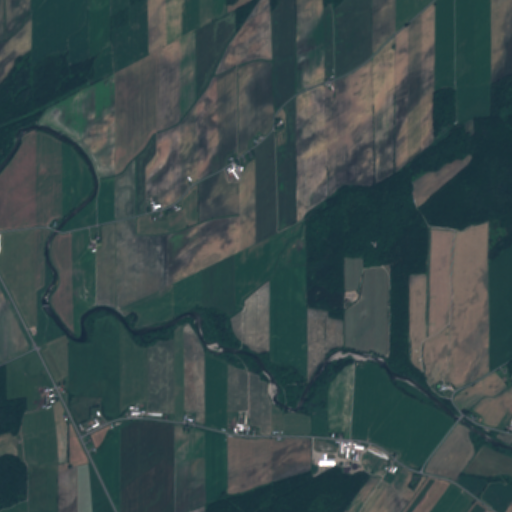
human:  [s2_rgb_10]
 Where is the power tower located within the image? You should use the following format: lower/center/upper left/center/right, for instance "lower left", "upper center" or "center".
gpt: The power tower is located in the upper left of the image.
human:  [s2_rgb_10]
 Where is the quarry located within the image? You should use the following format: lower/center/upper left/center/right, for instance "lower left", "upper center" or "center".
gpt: The quarry is located in the lower right of the image.
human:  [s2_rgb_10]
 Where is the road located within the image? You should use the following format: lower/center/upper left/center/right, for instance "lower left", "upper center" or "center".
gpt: There is no road in the image.